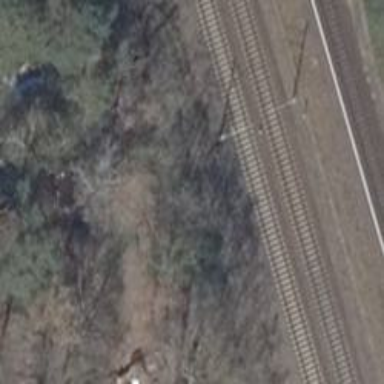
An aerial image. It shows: Railway signal.